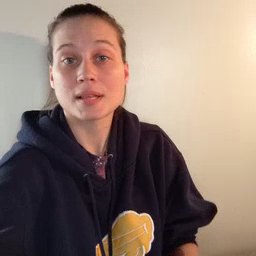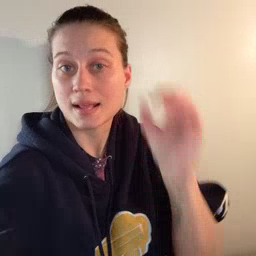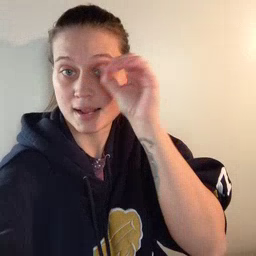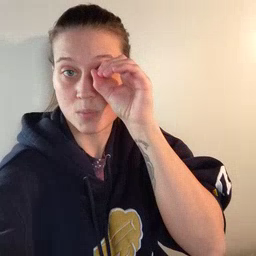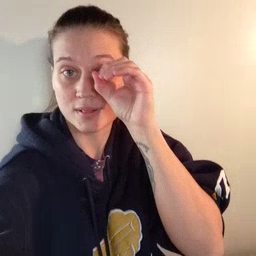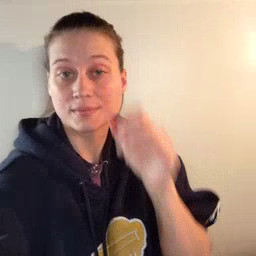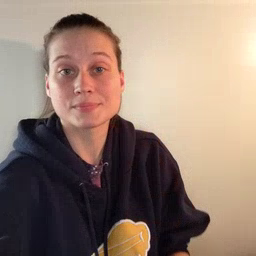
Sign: owl